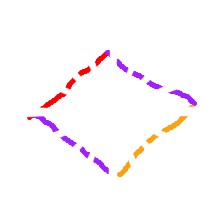
Shape: rhombus